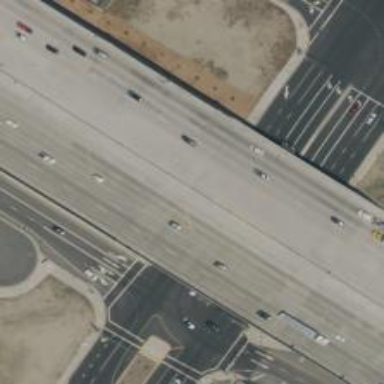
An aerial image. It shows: Bridge over motorway.